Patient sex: M
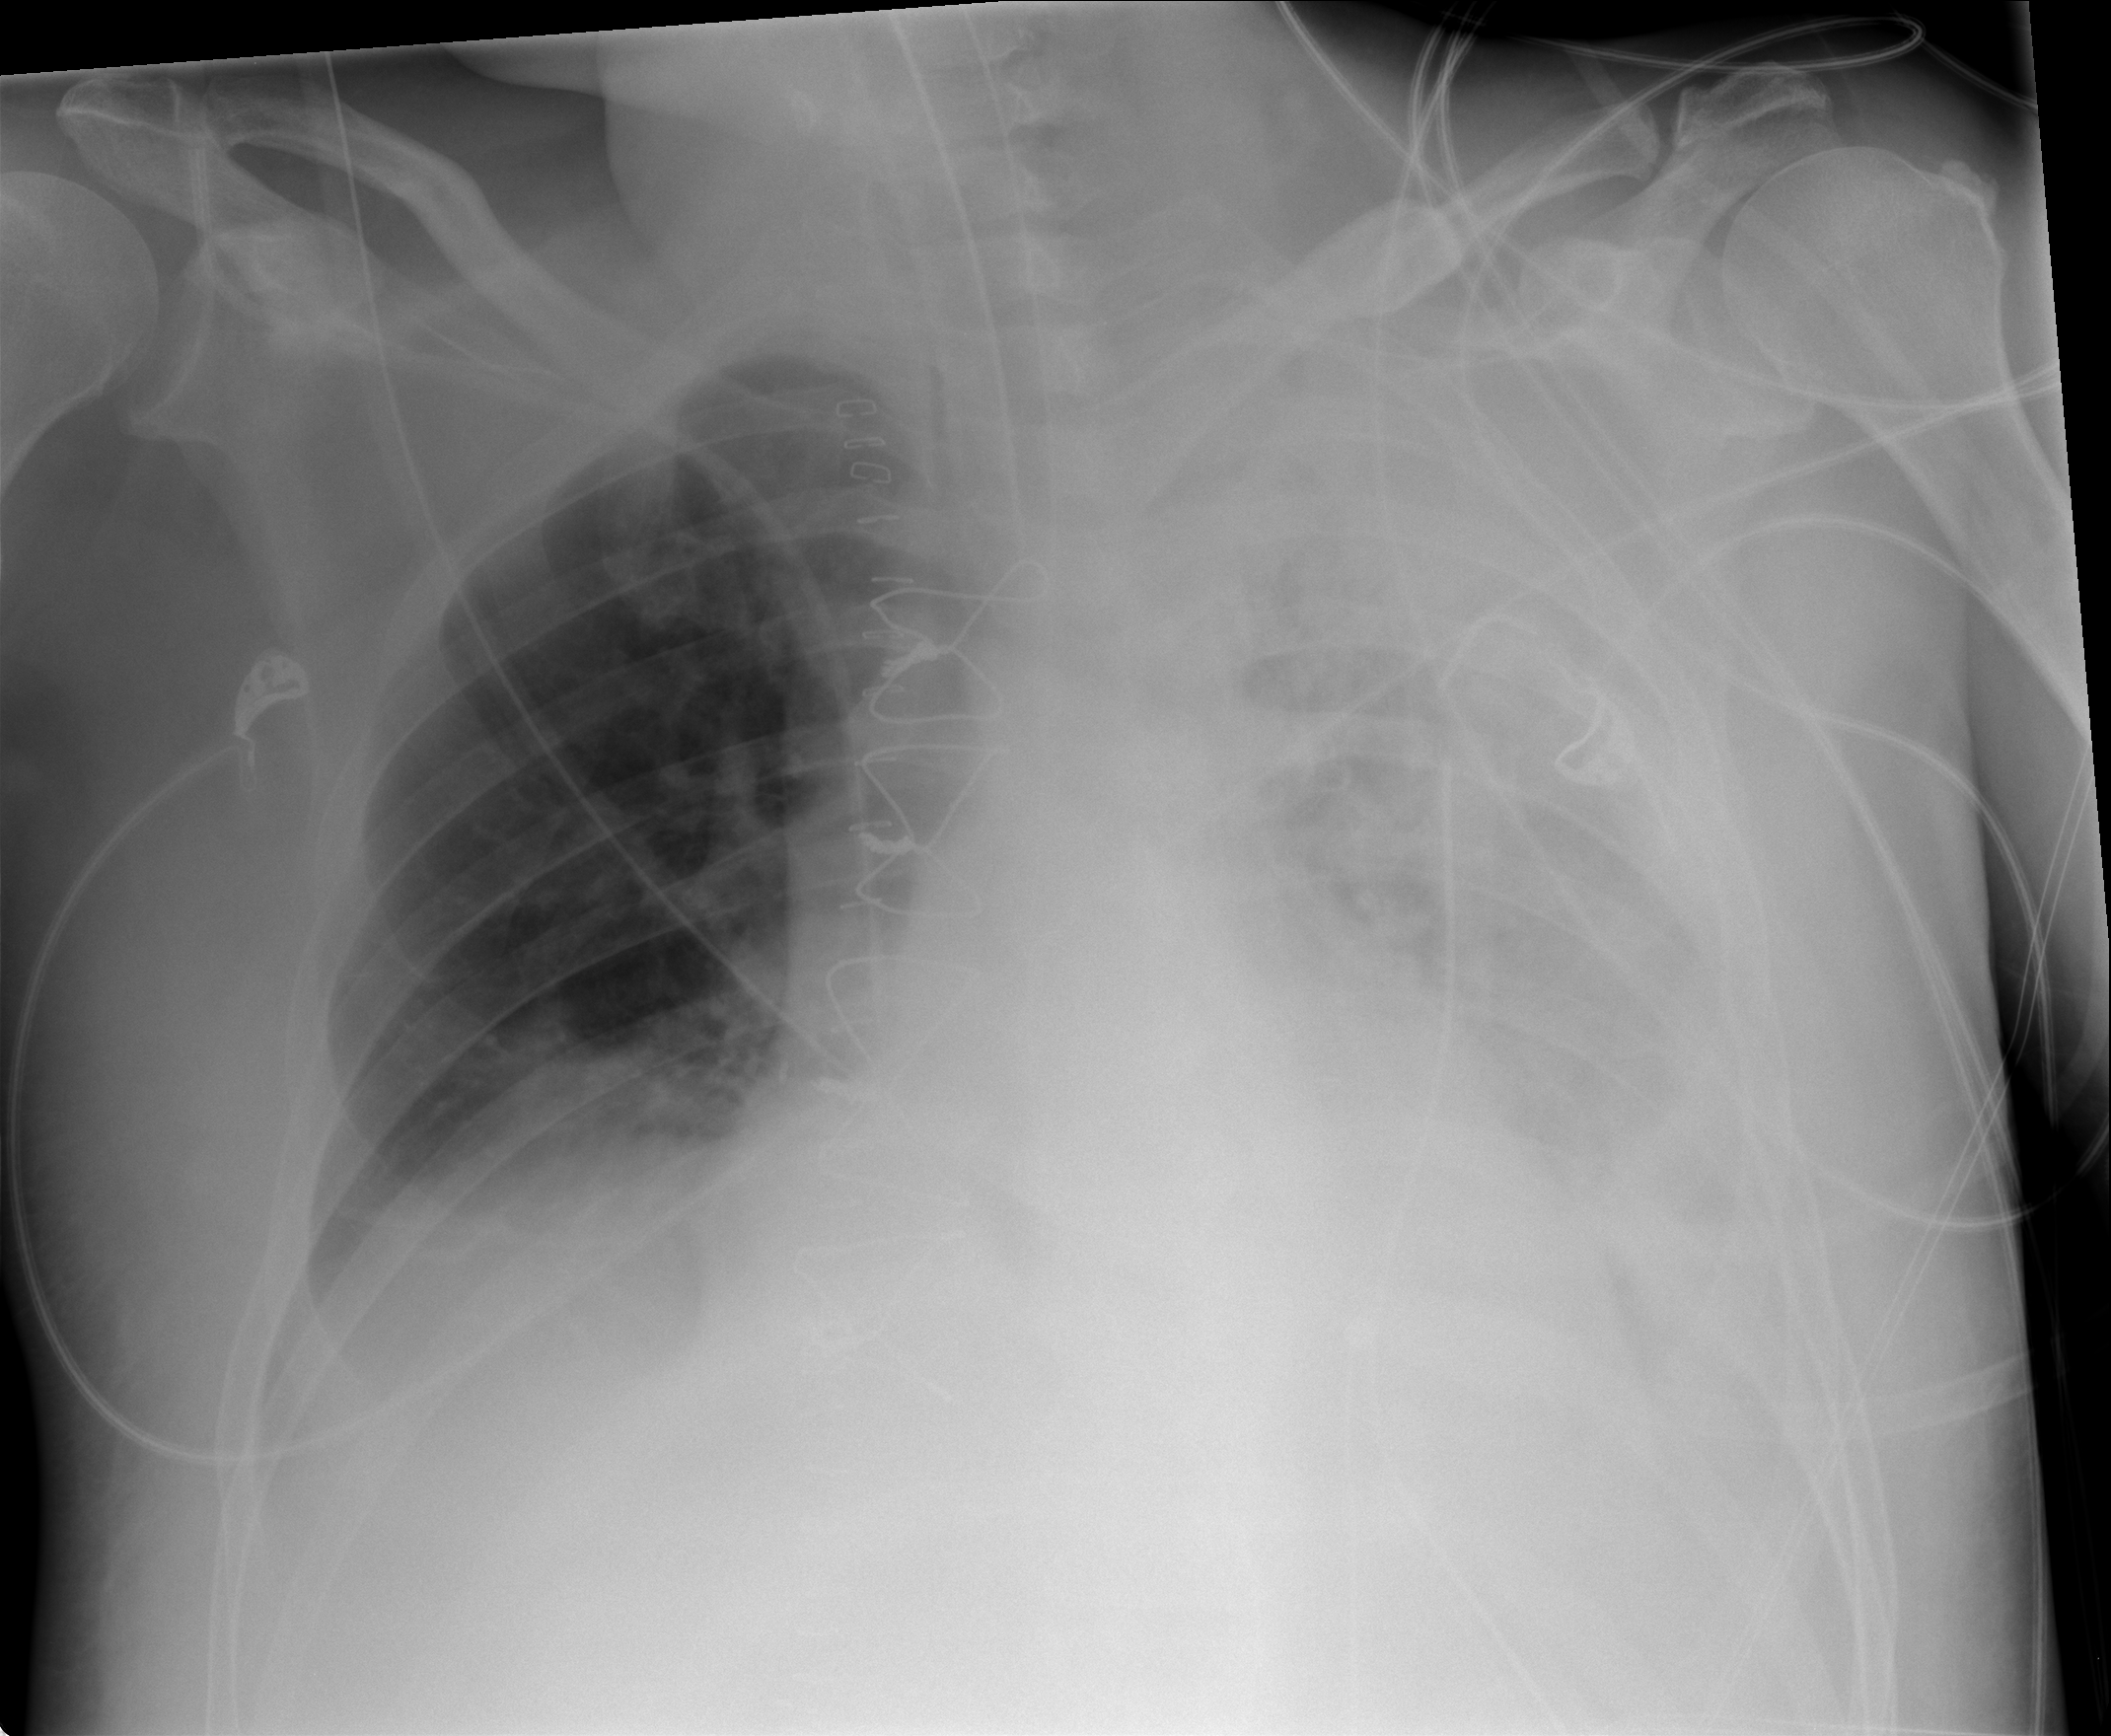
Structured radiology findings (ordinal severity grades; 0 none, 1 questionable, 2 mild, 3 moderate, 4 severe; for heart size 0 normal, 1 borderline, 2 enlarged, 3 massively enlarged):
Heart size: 2
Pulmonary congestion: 2
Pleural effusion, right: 2
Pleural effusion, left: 3
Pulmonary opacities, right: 0
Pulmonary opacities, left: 3
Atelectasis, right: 2
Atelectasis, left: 4